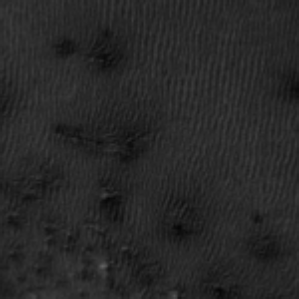
Label: frost